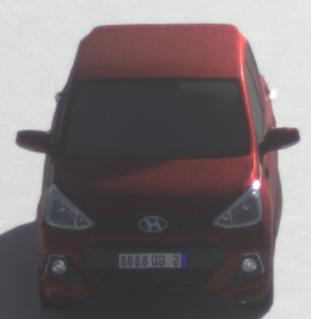
Make: Hyundai
Model: i10
Detailed model: Gen. 2
Model produced from: 2013
Model produced until: 2019
Doors: 5
Color: red
Road condition: dry road
Daytime: morning or afternoon
Contrast: high contrast